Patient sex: M
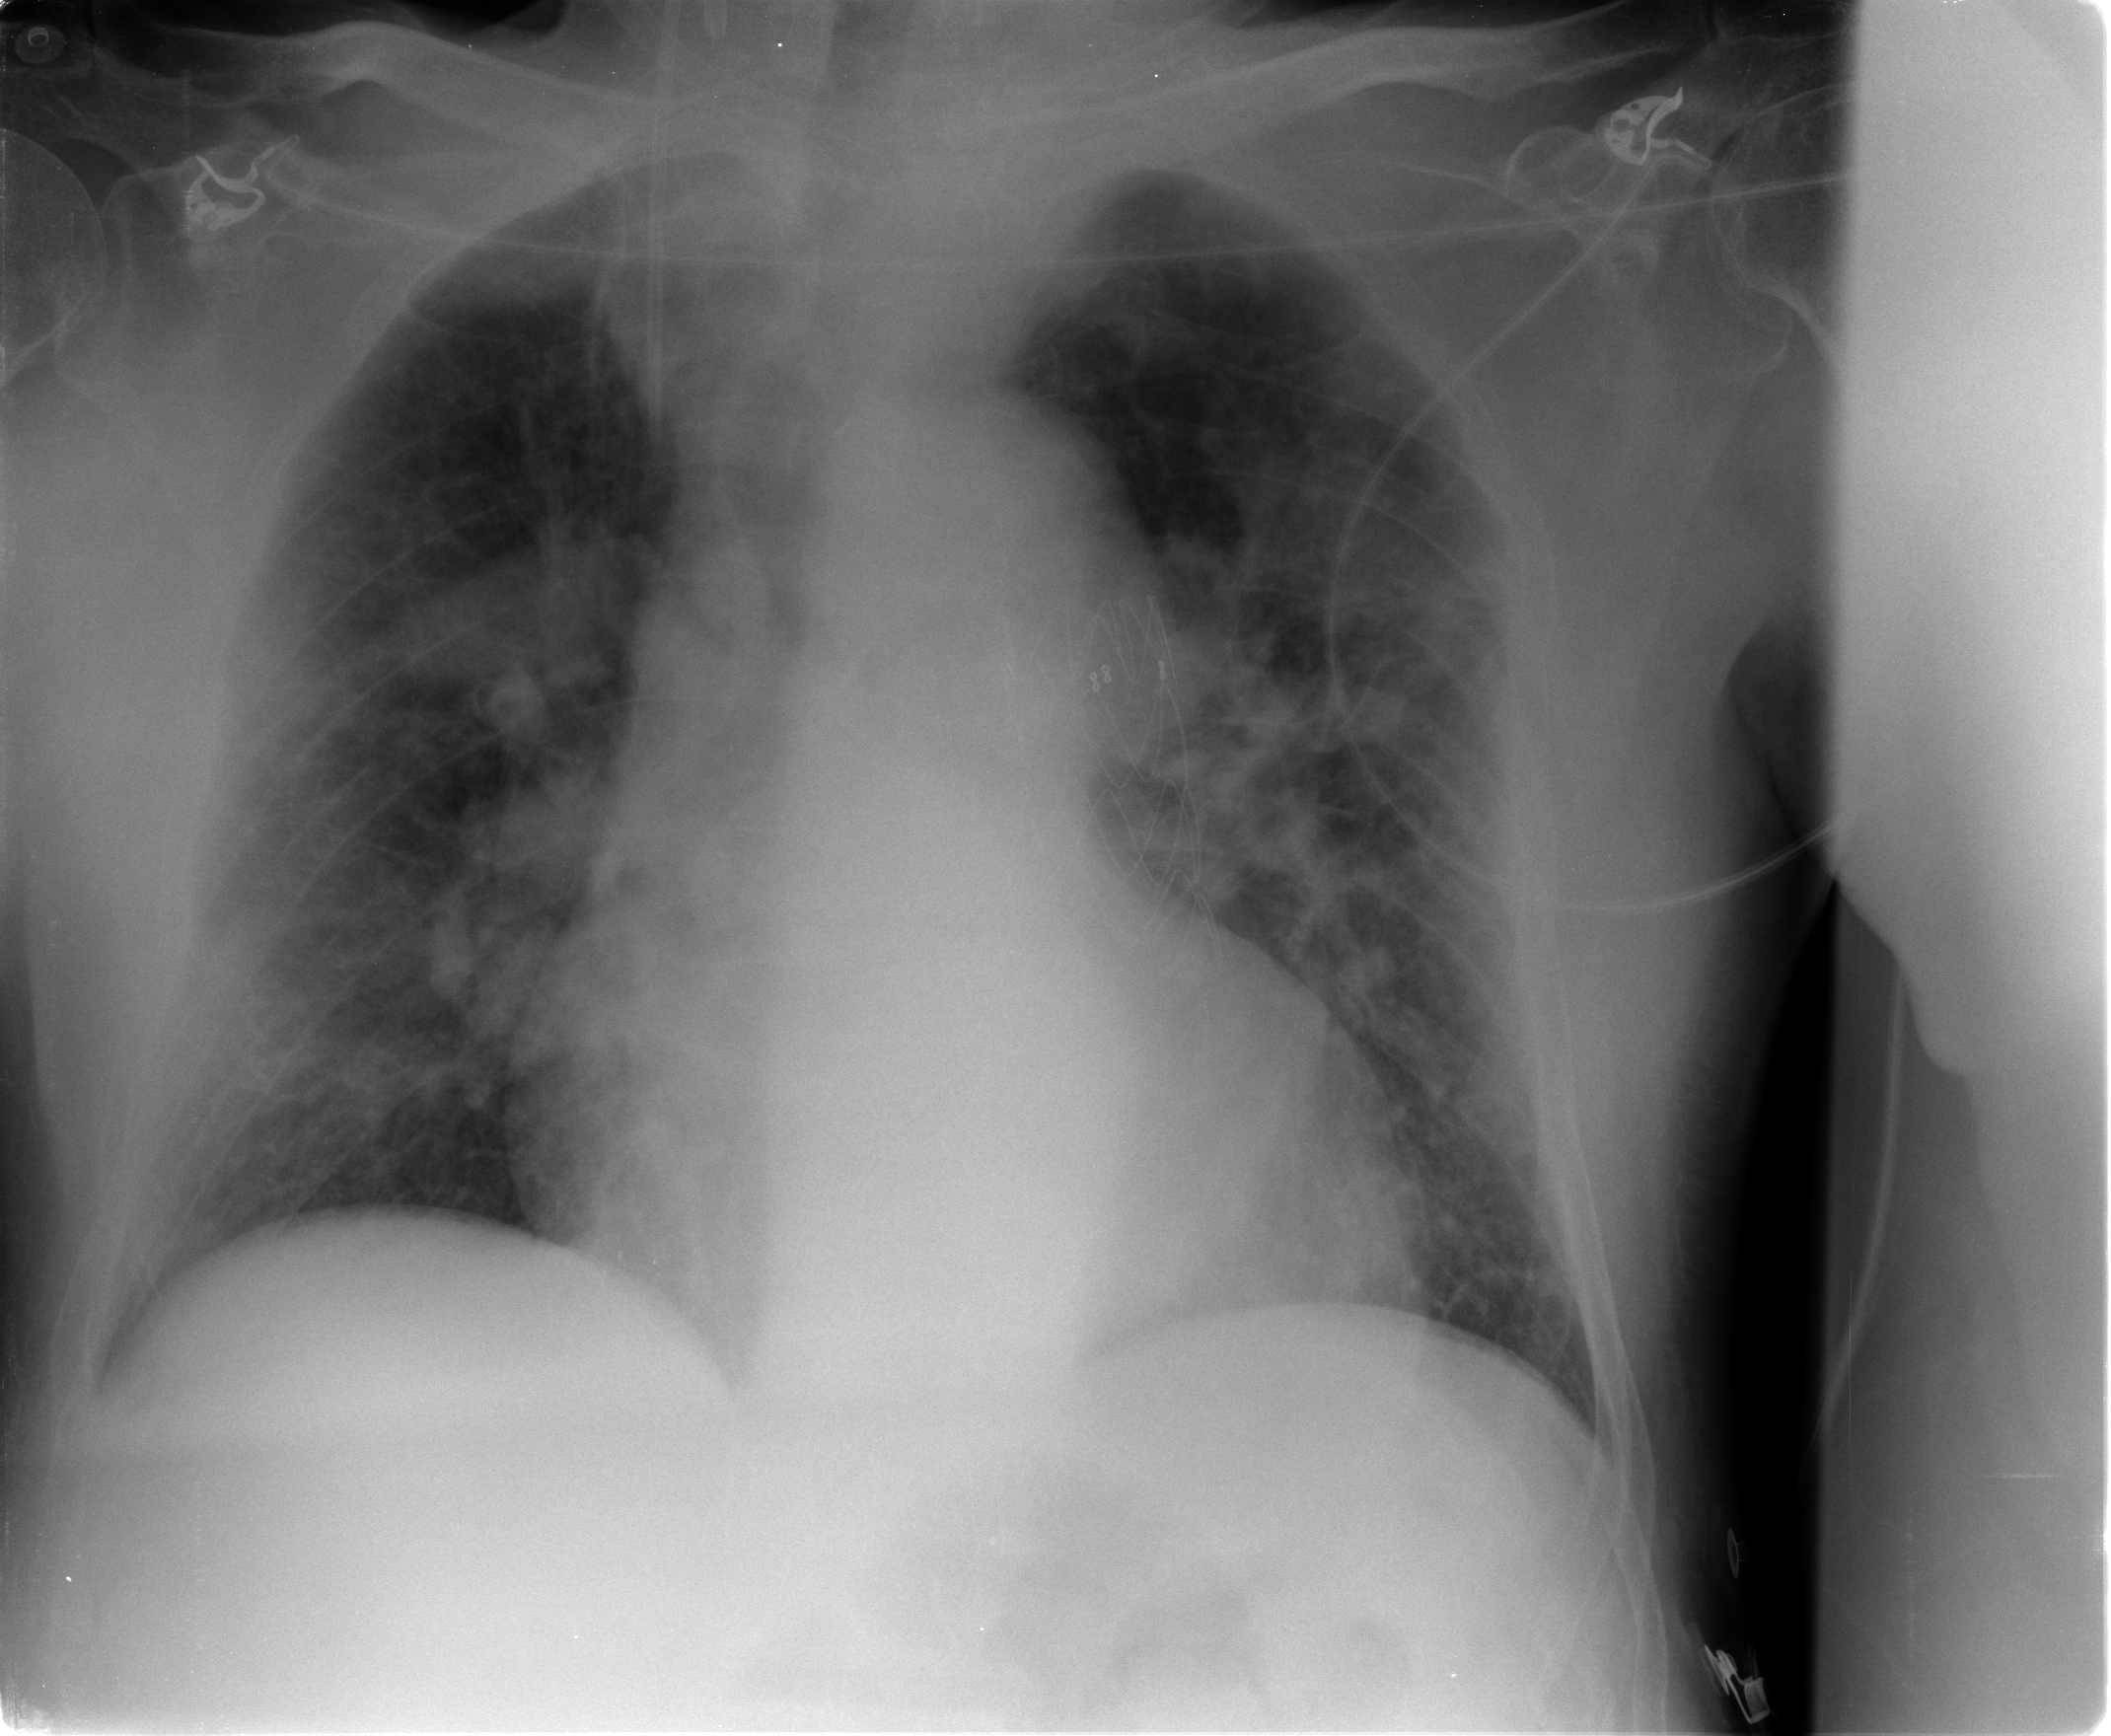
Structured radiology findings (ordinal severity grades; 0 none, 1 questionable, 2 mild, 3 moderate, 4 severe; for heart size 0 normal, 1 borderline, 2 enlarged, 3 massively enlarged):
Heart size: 1
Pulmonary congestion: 1
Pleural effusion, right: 0
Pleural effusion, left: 0
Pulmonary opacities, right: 1
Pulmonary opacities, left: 2
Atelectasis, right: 1
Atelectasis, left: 2